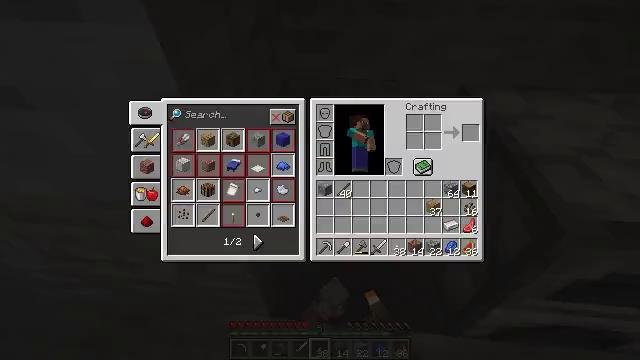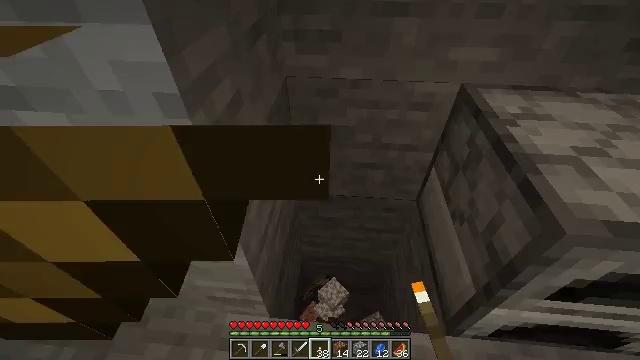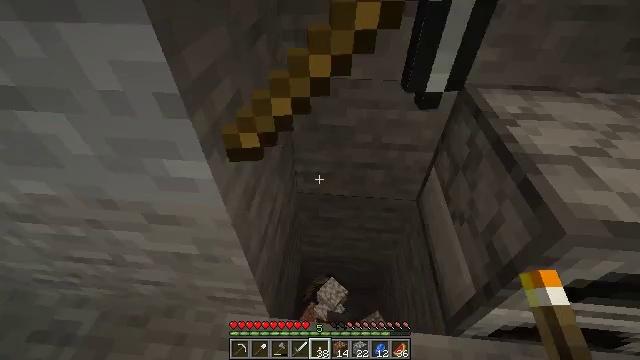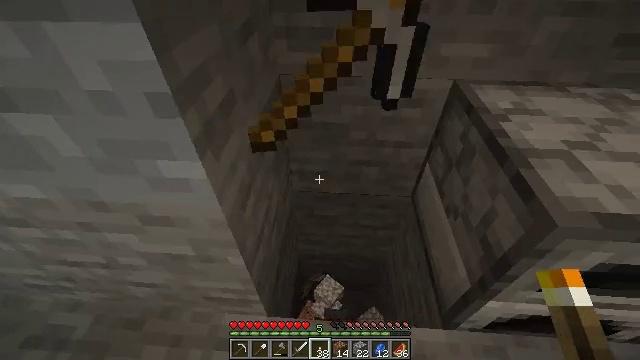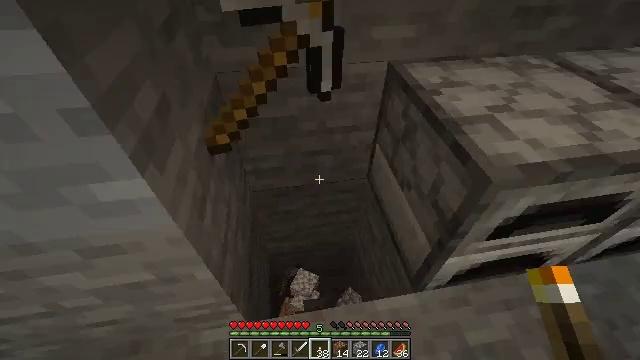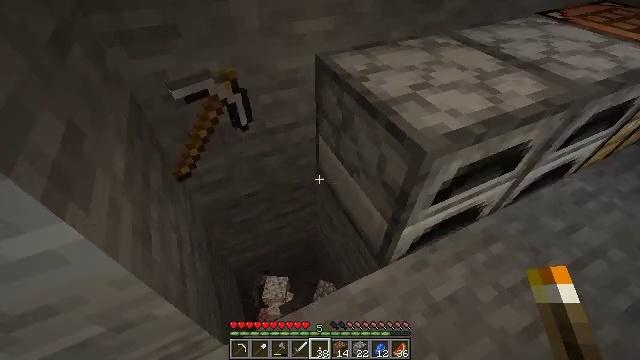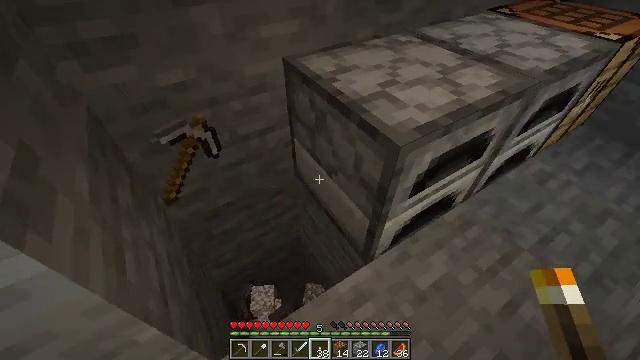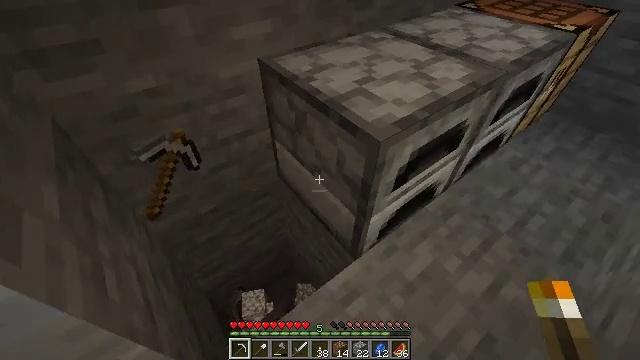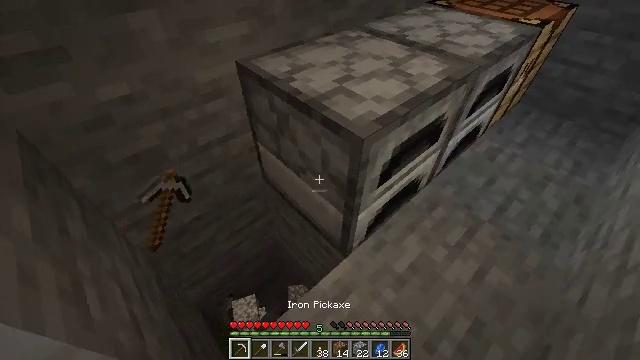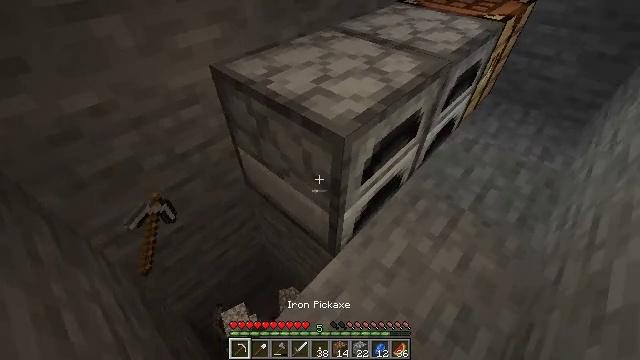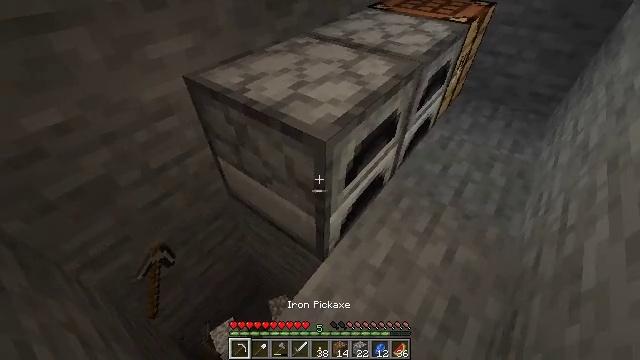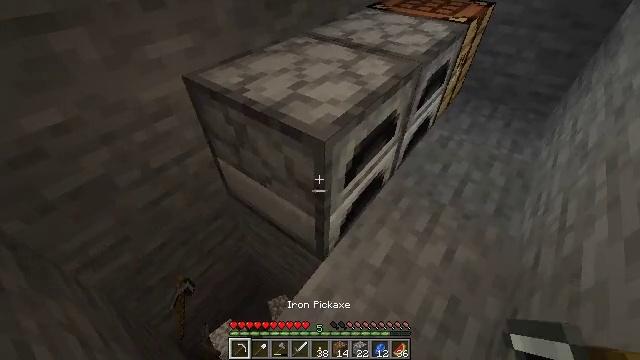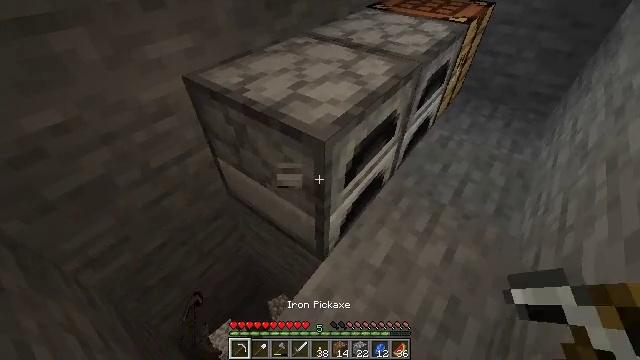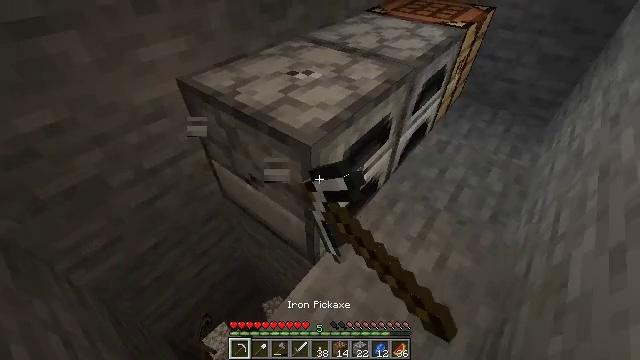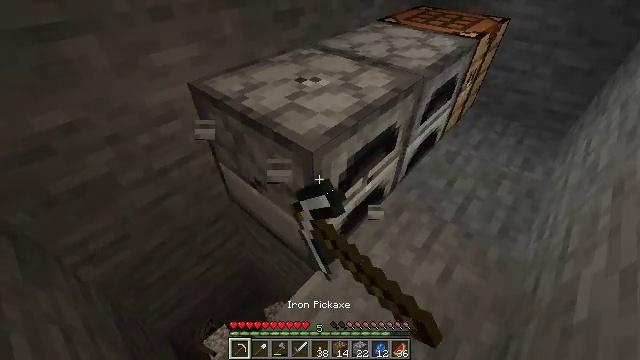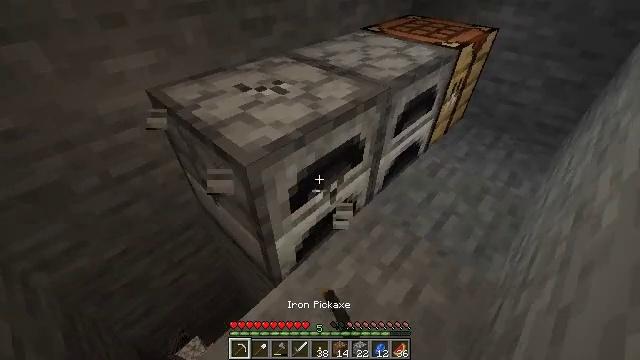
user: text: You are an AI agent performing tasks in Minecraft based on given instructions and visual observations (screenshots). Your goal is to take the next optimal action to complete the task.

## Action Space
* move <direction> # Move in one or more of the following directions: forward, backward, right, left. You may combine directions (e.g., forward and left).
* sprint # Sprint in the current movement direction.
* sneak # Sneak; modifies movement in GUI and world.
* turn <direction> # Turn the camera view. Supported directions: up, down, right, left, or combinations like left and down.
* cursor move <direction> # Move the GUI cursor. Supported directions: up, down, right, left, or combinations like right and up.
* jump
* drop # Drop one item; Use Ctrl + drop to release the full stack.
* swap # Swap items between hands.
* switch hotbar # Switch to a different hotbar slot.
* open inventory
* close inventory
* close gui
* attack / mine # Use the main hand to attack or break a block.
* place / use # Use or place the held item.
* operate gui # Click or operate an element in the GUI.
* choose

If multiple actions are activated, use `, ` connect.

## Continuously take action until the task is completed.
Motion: motion action
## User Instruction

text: Mine the furnace to collect it.
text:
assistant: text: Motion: open gui
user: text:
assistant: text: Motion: close gui
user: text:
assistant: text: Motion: turn right
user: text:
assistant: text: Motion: turn right and down
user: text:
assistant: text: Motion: turn right
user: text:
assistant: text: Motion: turn right
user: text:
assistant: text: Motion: turn right, switch to hotbar 1
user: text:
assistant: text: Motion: turn right, switch to hotbar 1
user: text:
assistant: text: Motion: turn right, switch to hotbar 1
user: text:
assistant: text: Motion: turn right and up
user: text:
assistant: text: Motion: no_op
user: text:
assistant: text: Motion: attack / mine
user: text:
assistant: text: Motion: move right, turn left, attack / mine
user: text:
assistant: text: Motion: move right, turn left and up, attack / mine
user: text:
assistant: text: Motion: move forward and move right, turn left and up, attack / mine
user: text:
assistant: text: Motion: move forward and move right, turn left, attack / mine
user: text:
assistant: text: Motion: move forward and move right, turn left, attack / mine
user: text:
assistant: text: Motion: turn left, attack / mine
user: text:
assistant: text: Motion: turn left and down, attack / mine
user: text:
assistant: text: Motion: turn left, attack / mine
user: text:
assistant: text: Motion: attack / mine
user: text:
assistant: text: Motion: attack / mine
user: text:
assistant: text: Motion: attack / mine
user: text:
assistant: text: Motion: attack / mine
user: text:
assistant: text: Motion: attack / mine
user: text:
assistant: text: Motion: attack / mine
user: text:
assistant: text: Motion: attack / mine
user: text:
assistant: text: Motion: attack / mine
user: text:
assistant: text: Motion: attack / mine
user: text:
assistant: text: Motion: attack / mine